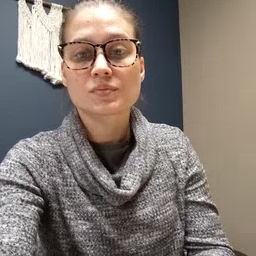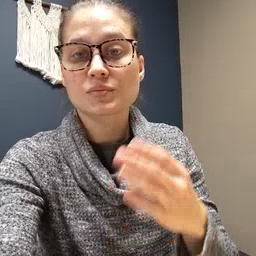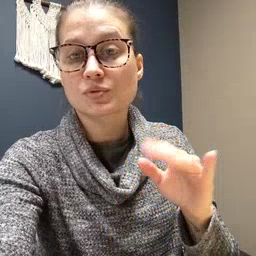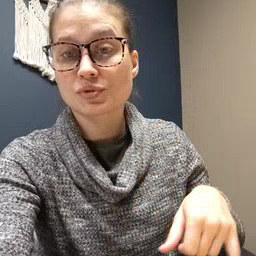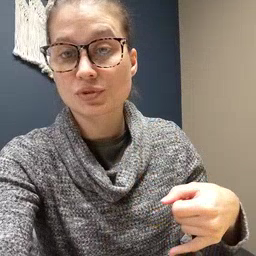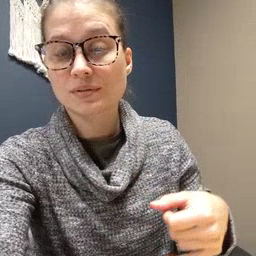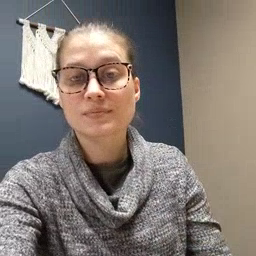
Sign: jeans